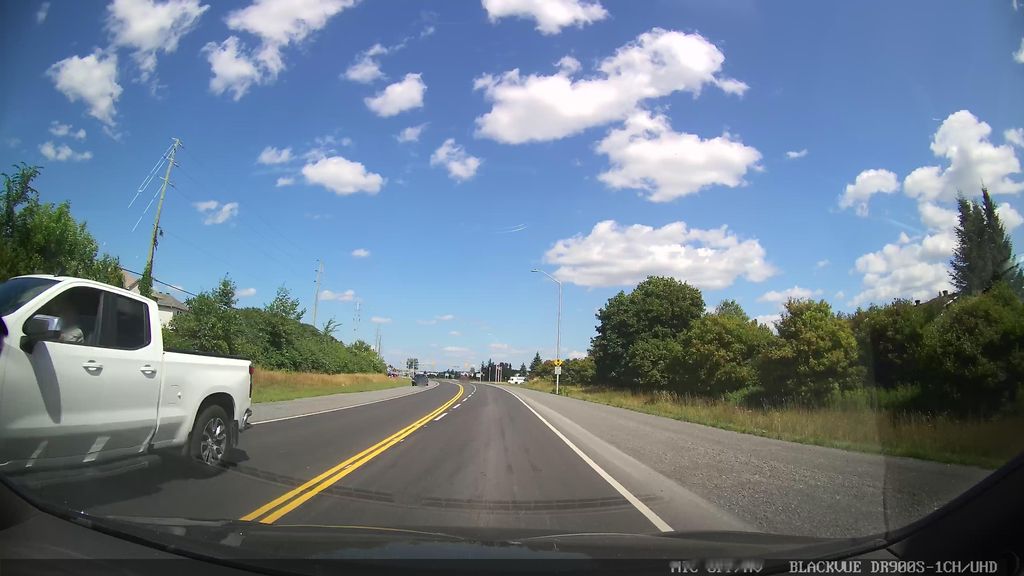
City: ottawa-gatineau